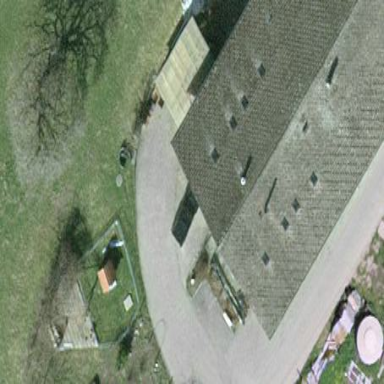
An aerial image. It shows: Building with gabled roof oriented across its structure.